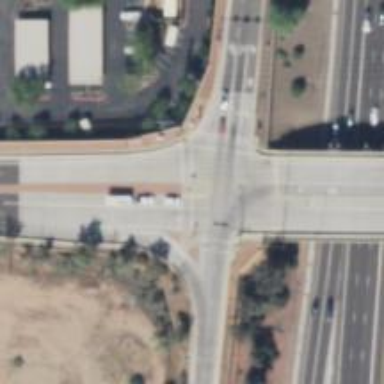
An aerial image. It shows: Solid stop line on the road marking.